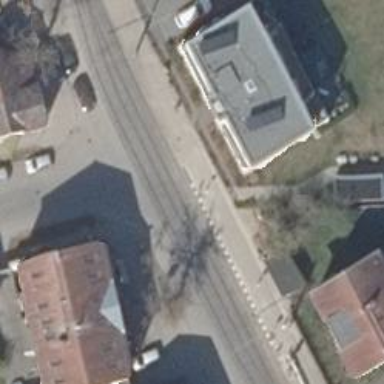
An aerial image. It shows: Tram railway with contact lines for electrification.